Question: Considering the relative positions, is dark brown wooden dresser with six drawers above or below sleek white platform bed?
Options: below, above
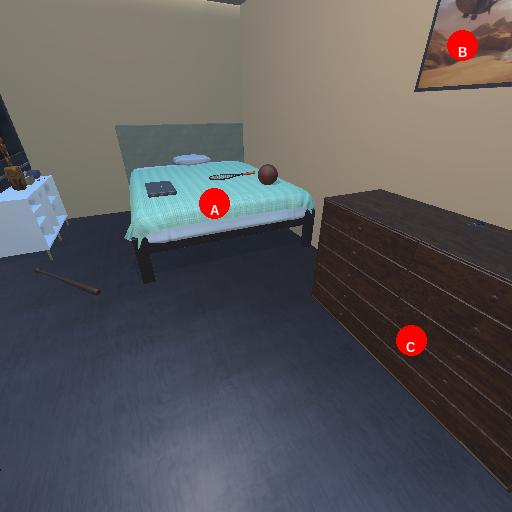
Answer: below